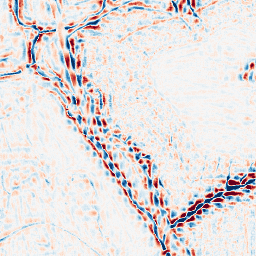
Category: wavelet
Decomposition family: wavelet_dwt
Decomposition parameters: wavelet: db4
level: 3
Upsampling method: fft_zeropad
Upsampling parameters: scale: 2
Upsampling scale: 2